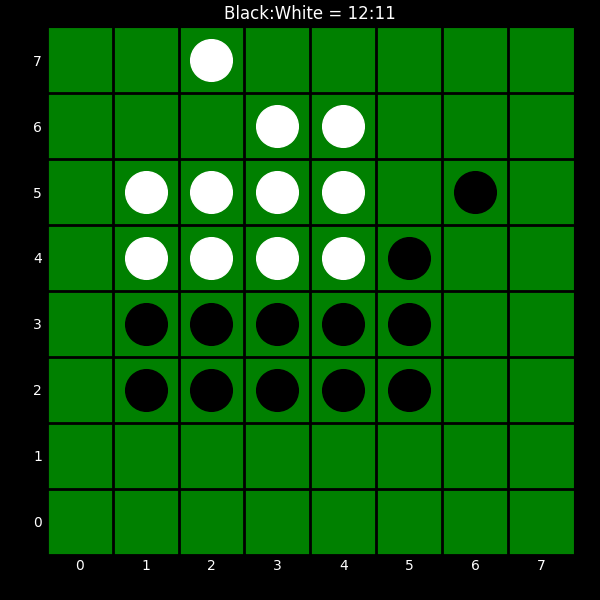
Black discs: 12
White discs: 11